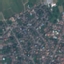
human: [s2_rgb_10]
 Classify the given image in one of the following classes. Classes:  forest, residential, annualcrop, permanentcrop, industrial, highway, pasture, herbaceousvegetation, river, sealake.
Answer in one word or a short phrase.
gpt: Residential